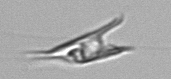
Label: Chrysochromulina_lanceolata